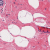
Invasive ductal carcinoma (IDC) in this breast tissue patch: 0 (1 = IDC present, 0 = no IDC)